Question: '''
phpMyAdmin 7.3.11
XAMPP (Apache, MySQL:3306)
Browser : Opera
'''
I imported the database from remote server to the local.
Everything is fine on the remote server but on the local server, I am receiving this server error with error code 200.
> Error in processing request
Error code 200
Error text: Ok (rejected)
It seems that the connection to server has been lost.
Please check your network connectivity and server status.
In the local server, I am able to view all the database tables but I am not able to modify them.
On connecting the android app with local sever I am not able to fetch data from the local server.
'''
2019-12-04 17:17:56 0 [Note] InnoDB: Buffer pool(s) load completed at 191204 17:17:56
2019-12-04 17:18:08 11 [Warning] Access denied for user ''@'localhost' (using password: NO)
2019-12-04 17:18:08 13 [Warning] Access denied for user ''@'localhost' (using password: NO)
2019-12-04 17:18:08 15 [Warning] Access denied for user ''@'localhost' (using password: NO)
'''

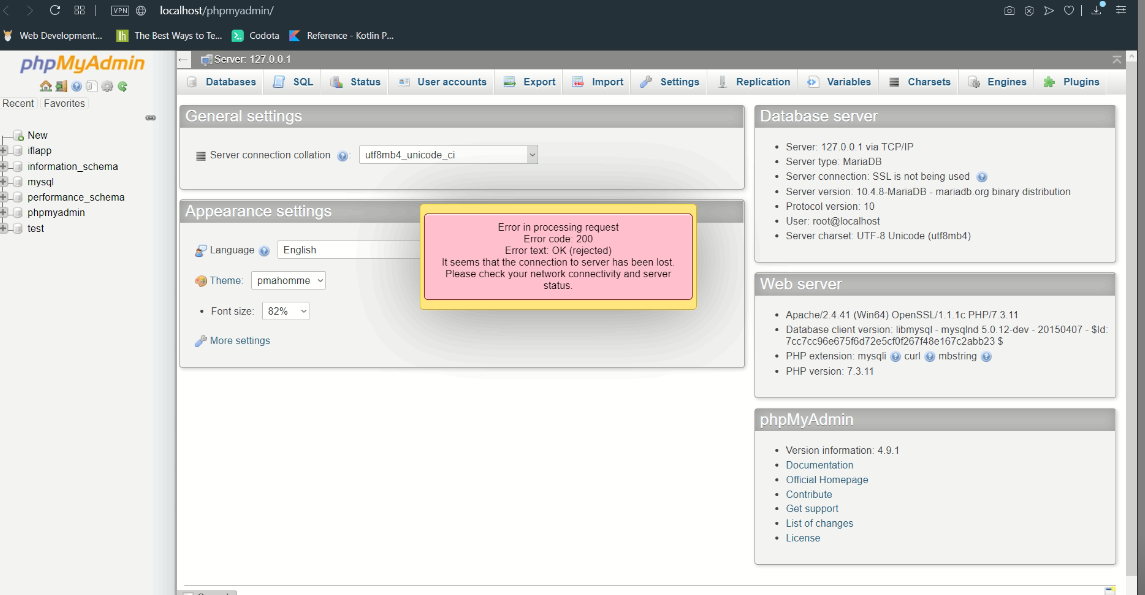
Answer: I was using browser, but it doesn't show any errors on and it is working fine now. Turns out the header content for finding the opera browser is missing in the Apache environment. So, the will work fine on Chrome , safari and firefox.<URL>